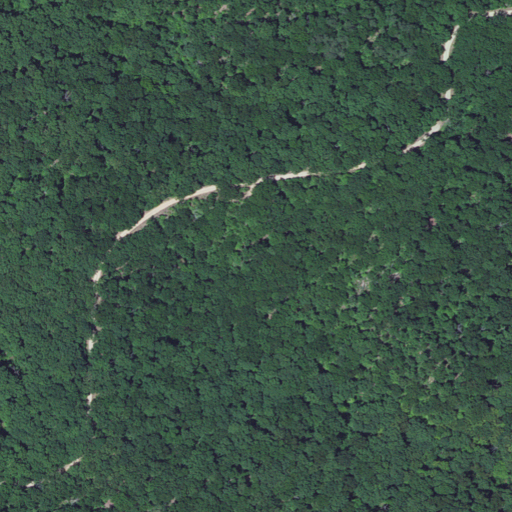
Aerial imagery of mountain in Kentucky named Bald Knob containing deciduous forest and open development